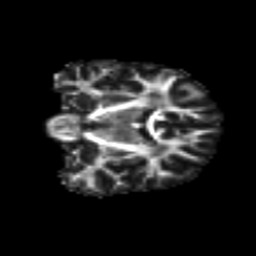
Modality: FA
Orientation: coronal
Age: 26
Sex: female
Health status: ill
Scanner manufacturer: siemens
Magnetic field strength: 3 T
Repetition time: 6.5 s
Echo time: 0.062 s